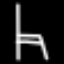
Label: chair